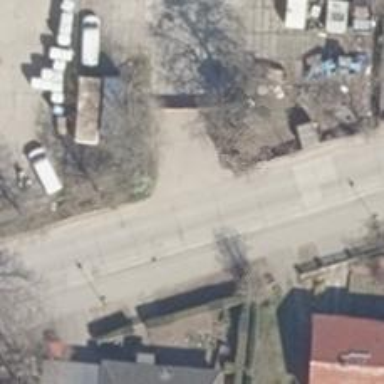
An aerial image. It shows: Sidewalk.